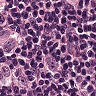
Metastatic tissue present: yes